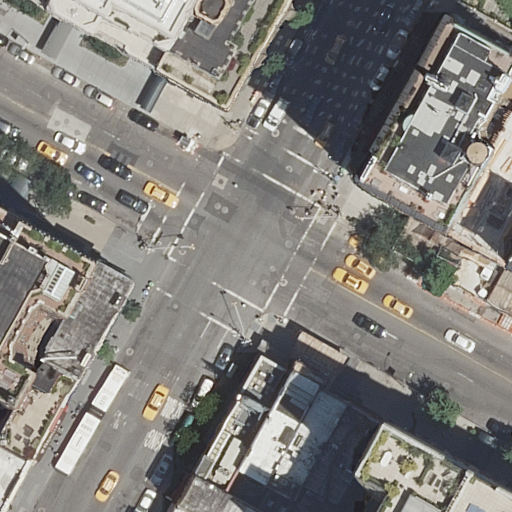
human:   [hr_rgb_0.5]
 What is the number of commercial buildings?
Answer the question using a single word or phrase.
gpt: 0

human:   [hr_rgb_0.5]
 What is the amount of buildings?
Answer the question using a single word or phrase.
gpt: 15

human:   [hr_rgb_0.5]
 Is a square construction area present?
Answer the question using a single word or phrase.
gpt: no

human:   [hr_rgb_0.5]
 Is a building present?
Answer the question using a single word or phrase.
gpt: yes

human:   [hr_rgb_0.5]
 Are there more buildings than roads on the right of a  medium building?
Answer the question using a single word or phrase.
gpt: yes

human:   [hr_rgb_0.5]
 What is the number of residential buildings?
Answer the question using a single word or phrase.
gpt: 15

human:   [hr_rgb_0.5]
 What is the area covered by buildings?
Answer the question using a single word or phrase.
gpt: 3066m2

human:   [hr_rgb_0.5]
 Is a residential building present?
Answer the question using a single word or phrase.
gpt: yes

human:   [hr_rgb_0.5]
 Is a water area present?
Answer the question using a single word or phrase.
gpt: no

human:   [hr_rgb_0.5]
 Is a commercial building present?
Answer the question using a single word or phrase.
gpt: no

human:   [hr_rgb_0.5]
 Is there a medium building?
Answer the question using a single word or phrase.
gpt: yes

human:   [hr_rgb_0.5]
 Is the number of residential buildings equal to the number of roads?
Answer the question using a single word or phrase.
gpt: no

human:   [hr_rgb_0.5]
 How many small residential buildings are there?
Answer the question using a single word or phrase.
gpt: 4

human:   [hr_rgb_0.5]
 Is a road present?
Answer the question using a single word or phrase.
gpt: yes

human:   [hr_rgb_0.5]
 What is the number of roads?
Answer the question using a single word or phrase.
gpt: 2

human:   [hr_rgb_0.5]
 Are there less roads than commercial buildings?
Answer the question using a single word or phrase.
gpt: no

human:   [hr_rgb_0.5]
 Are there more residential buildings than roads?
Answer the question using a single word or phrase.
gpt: yes

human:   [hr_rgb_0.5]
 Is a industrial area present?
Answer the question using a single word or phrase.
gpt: no

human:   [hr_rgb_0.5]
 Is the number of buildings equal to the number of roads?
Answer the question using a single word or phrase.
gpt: no

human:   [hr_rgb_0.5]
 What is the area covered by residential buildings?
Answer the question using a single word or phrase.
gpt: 3066m2

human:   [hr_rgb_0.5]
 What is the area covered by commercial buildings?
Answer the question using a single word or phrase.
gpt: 0m2

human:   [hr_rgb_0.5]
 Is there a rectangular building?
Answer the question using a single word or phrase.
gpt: yes

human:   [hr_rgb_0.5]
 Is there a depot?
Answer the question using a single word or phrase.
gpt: no

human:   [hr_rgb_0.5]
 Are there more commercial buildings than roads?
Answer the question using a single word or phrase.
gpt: no

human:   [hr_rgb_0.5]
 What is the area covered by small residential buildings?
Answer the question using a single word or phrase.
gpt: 26m2

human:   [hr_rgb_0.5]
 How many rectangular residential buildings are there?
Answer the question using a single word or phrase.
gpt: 12

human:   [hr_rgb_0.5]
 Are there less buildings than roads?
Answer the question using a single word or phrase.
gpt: no

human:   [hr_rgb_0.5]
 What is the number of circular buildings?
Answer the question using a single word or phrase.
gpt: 0

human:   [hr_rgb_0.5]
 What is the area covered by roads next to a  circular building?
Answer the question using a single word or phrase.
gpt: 0m2

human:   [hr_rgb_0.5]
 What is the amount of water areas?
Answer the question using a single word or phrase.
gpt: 0

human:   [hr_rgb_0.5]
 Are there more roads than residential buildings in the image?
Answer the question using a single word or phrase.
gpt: no

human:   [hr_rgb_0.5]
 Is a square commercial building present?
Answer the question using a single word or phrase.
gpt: no

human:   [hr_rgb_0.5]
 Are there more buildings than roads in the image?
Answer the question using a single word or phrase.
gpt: yes

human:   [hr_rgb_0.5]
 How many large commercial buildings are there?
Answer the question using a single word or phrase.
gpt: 0

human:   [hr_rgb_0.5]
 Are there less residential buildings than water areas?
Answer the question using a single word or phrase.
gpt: no

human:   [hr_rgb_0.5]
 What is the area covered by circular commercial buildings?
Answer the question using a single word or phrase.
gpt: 0m2

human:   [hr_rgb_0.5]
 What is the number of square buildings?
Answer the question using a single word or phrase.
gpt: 0

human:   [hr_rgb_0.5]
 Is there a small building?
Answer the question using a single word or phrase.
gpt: yes

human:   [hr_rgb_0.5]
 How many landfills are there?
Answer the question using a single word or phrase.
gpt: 0

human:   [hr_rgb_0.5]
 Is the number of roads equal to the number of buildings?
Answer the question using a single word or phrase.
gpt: no

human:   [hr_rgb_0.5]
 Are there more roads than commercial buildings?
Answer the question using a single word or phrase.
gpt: yes

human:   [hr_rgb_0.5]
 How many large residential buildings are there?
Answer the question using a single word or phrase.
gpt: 2

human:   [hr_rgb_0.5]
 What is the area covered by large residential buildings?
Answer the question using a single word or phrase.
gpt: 1392m2

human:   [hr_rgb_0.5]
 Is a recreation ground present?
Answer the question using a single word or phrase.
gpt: no

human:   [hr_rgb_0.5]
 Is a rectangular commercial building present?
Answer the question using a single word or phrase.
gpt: no

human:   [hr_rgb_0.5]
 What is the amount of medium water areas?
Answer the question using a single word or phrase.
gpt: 0

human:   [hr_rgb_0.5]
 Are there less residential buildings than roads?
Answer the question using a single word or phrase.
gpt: no

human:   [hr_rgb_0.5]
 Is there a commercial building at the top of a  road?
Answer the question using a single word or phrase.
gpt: no

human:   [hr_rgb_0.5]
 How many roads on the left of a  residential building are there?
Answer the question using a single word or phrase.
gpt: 2

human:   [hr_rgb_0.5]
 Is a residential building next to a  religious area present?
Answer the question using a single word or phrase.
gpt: no

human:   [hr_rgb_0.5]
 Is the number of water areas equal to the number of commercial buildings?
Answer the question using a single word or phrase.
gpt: yes

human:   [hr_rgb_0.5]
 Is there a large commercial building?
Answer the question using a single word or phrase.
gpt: no

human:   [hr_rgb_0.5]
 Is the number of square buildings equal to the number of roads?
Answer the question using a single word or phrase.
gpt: no

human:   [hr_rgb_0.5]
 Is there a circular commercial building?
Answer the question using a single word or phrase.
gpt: no

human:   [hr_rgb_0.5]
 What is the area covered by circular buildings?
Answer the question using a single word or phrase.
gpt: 0m2

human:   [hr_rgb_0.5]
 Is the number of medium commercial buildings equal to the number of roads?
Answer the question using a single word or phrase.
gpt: no

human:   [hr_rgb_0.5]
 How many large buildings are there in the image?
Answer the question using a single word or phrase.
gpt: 2

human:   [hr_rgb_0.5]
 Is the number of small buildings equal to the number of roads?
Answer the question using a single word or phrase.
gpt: no

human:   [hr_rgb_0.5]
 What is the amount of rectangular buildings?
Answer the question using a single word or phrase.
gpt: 12

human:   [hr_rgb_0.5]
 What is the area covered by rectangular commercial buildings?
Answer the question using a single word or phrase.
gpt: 0m2

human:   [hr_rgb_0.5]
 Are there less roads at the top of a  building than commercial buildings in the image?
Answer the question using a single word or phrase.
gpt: no

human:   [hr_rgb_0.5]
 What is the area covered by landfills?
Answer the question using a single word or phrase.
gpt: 0m2

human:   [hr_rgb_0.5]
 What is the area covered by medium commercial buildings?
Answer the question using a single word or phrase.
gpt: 0m2

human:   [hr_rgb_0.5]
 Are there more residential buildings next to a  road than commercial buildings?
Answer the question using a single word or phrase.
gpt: yes